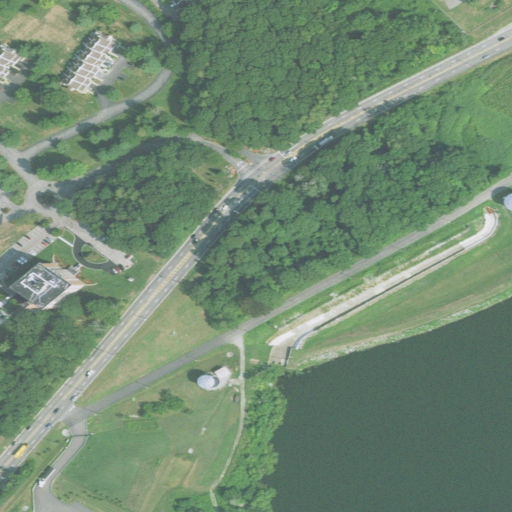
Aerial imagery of valley in Rhode Island named Lawton Valley containing low intensity development, medium intensity development, open water, deciduous forest, high intensity development, mixed forest, open development, herbaceous wetlands, evergreen forest, and grassland